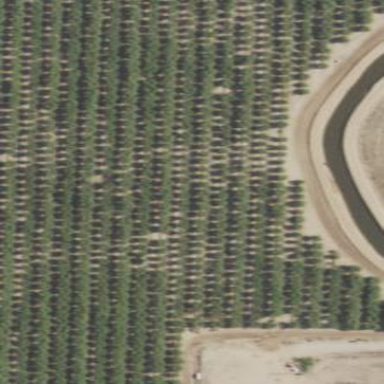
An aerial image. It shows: Orchard with field cropland.